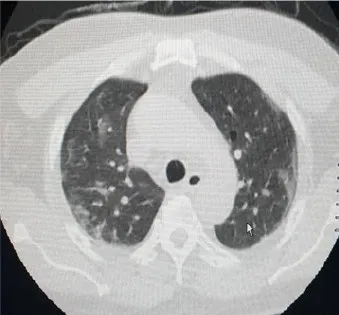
Bilateral diffused frosted glass diffused infiltrates.
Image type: radiology (ct)